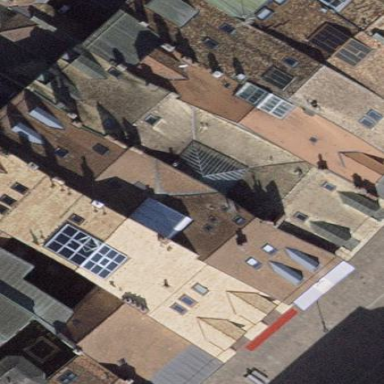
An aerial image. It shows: Apartments building with gabled roof made of roof tiles. The roof orientation is across.